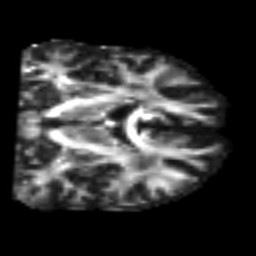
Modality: FA
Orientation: coronal
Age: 46
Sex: male
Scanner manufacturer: siemens
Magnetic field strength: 3 T
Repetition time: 4.999 s
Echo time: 0.07946 s